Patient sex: M
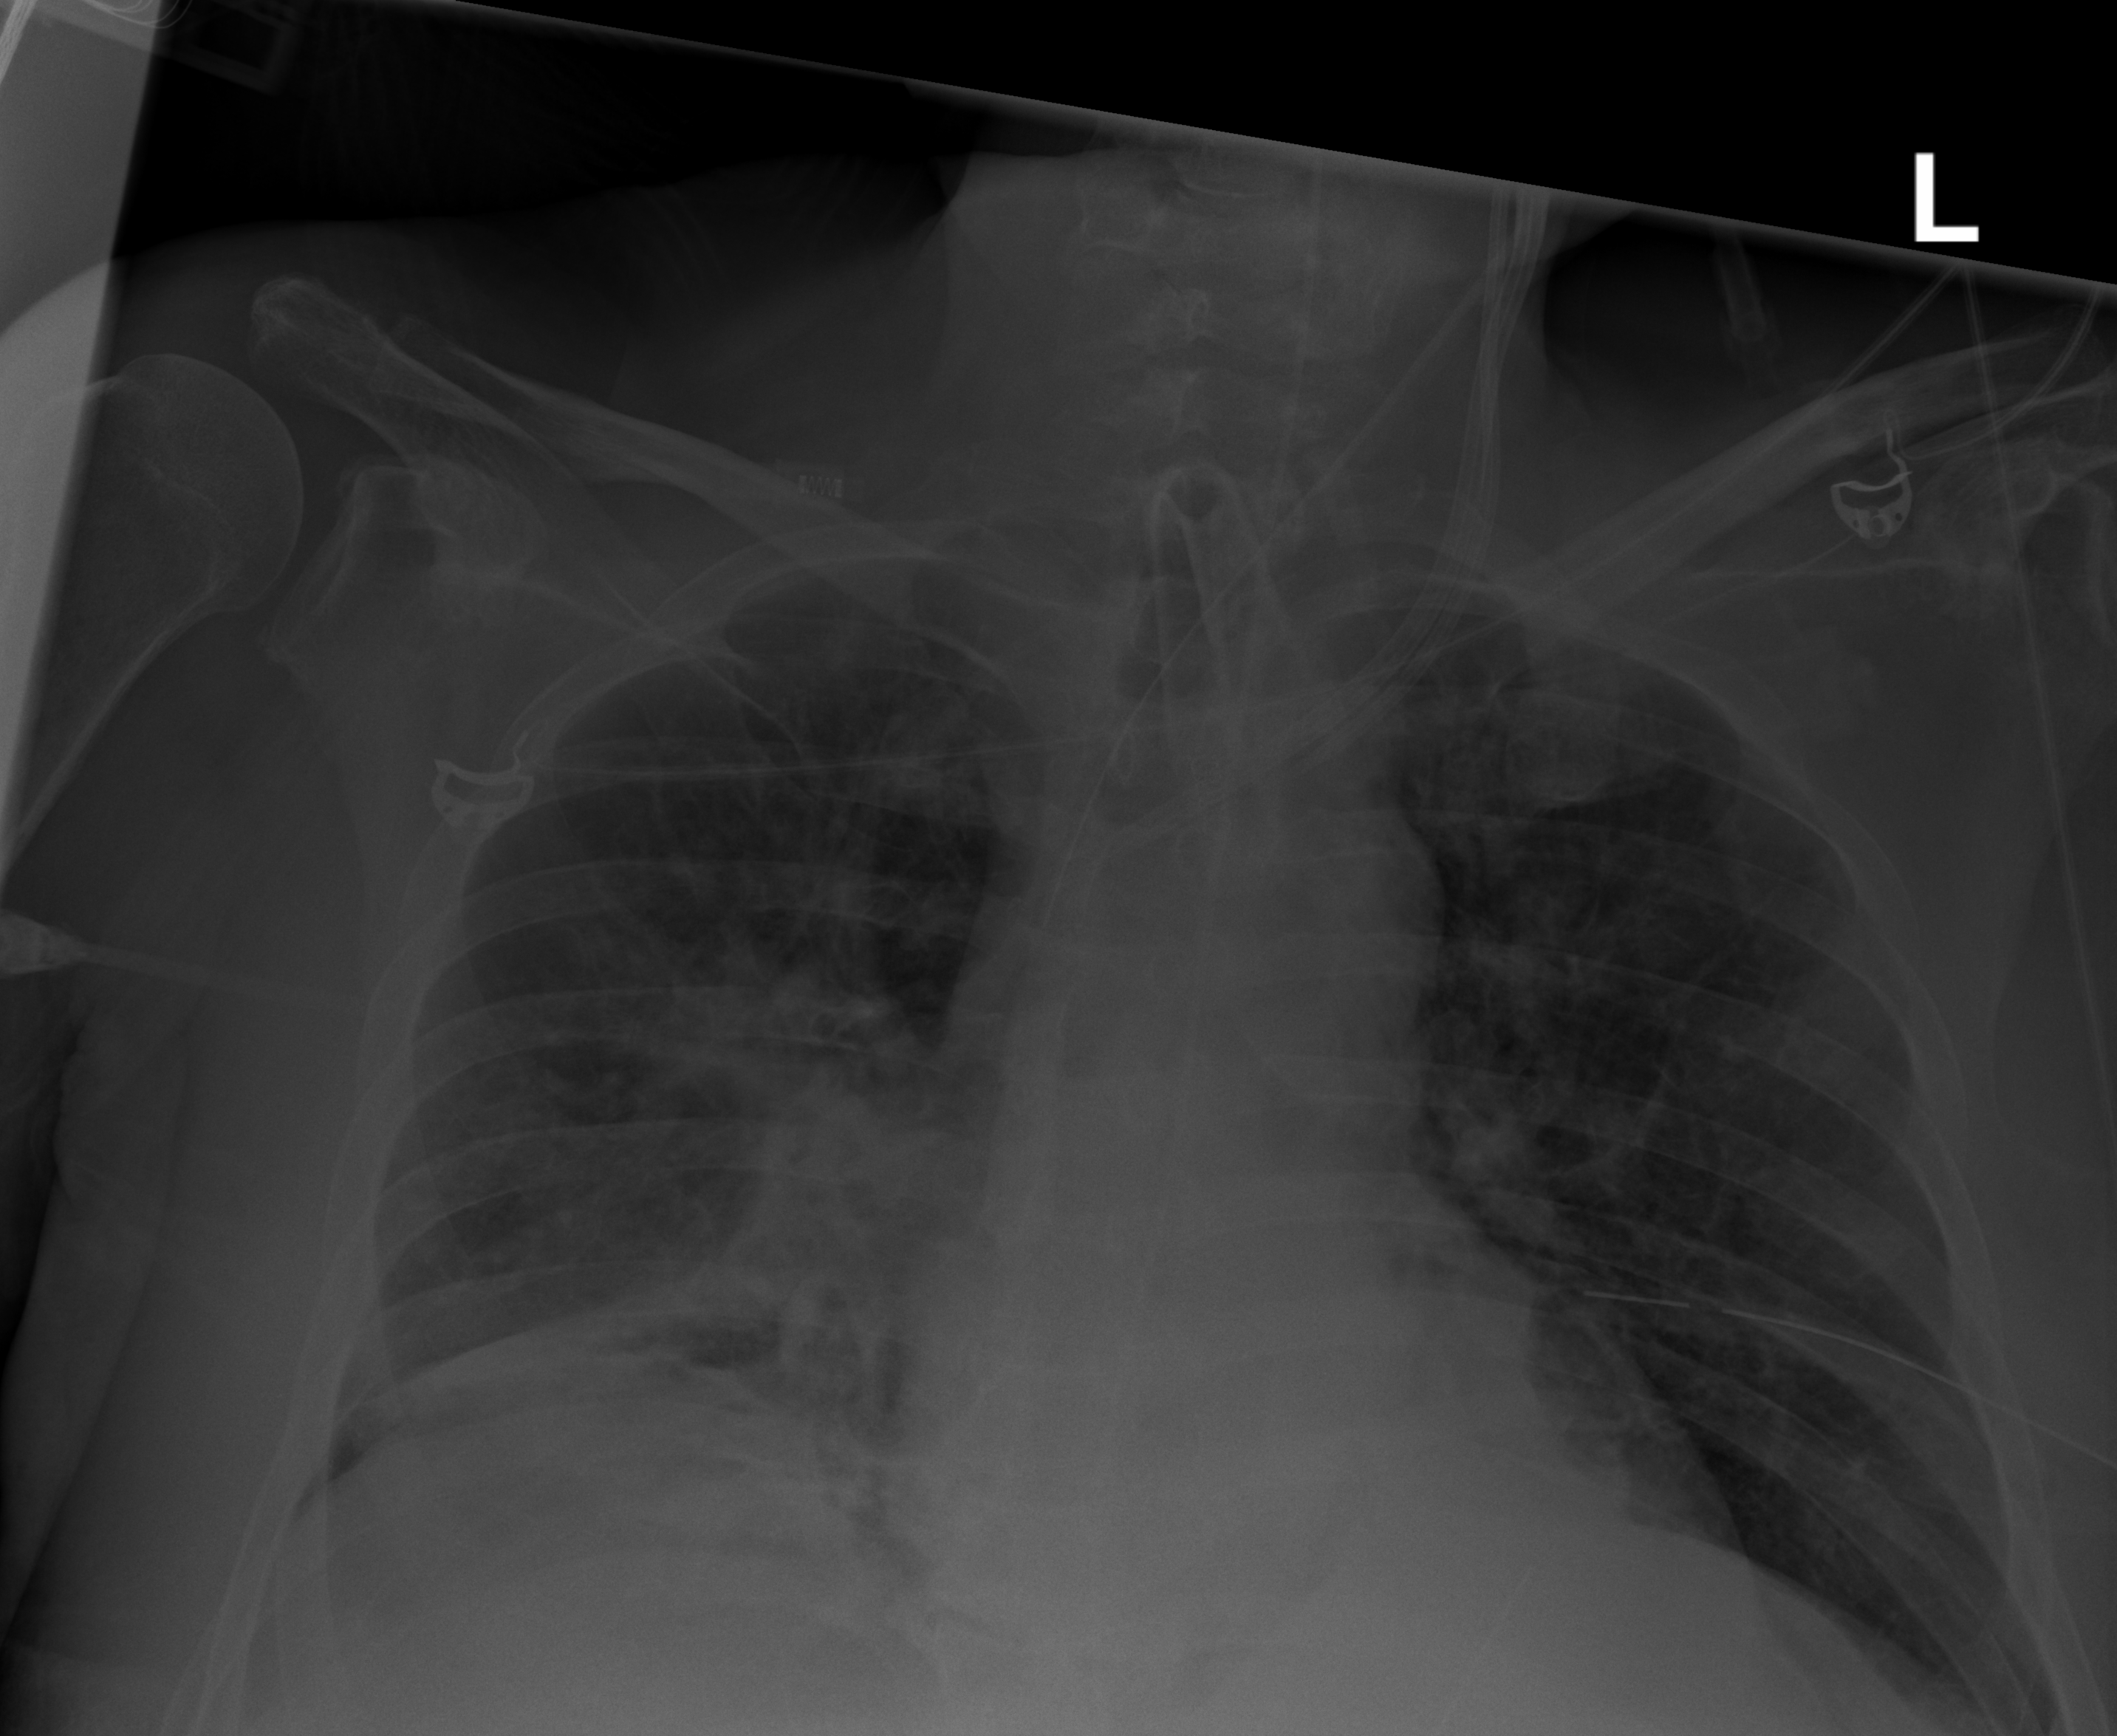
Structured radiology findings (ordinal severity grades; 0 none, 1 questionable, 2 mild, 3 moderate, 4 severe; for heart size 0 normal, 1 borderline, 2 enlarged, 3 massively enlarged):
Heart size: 0
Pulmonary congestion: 1
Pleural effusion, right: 2
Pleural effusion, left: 0
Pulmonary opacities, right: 2
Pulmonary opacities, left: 2
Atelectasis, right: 3
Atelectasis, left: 2